Question: I get data from json and save in sqlite eith a 'for' ,I want when each data save in db make a notification with this data
my 'for'
'''
for(int i=0;i<jnews.length();i++){
JSONObject c = jnews.getJSONObject(i);
String id = c.getString(TAG_ID);
String title = c.getString(TAG_ONVAN);
String text = c.getString(TAG_MATN);
String data = c.getString(TAG_TARIKH);
String nid = c.getString(TAG_CNID);
HashMap<String,String> nnews = new HashMap<String,String>();
nnews.put(TAG_ID,id);
nnews.put(TAG_ONVAN,title);
nnews.put(TAG_MATN,text);
nnews.put(TAG_TARIKH,data);
nnews.put(TAG_CNID,nid);
newsList.add(nnews);
db.setNewNews(id, title, text, data, nid);
}
'''
I use this code in 'for',but not good
'''
String ns = Context.NOTIFICATION_SERVICE;
NotificationManager mNotificationManager = (NotificationManager) getSystemService(ns);
int icon = R.drawable.ic_launcher;
CharSequence tickerText = "thbt khtr`"; // ticker-text
long when = System.currentTimeMillis();
Context context = getApplicationContext();
CharSequence contentTitle = title;
CharSequence contentText = title + data;
Intent notificationIntent = new Intent(this, NewsActivity.class);
PendingIntent contentIntent = PendingIntent.getActivity(this, 0, notificationIntent, 0);
Notification notification = new Notification(icon, tickerText, when);
notification.setLatestEventInfo(context, contentTitle, contentText, contentIntent);
mNotificationManager.notify(i, notification);
'''
i want show all in one notification,Not like this

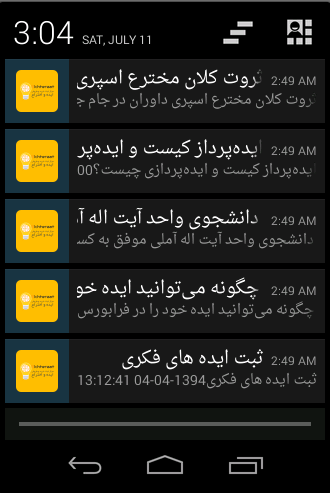
Answer: check the below link for information about appending text with a notification builder.
<URL>